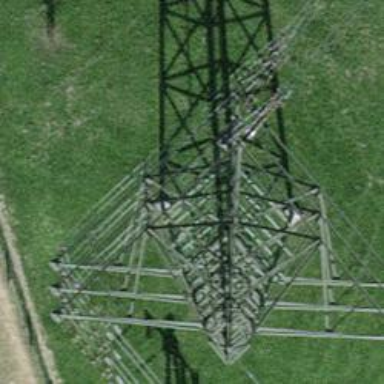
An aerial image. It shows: Power line is depicted.